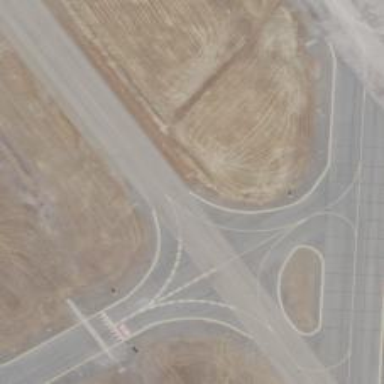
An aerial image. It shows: Image of taxiway at airport.